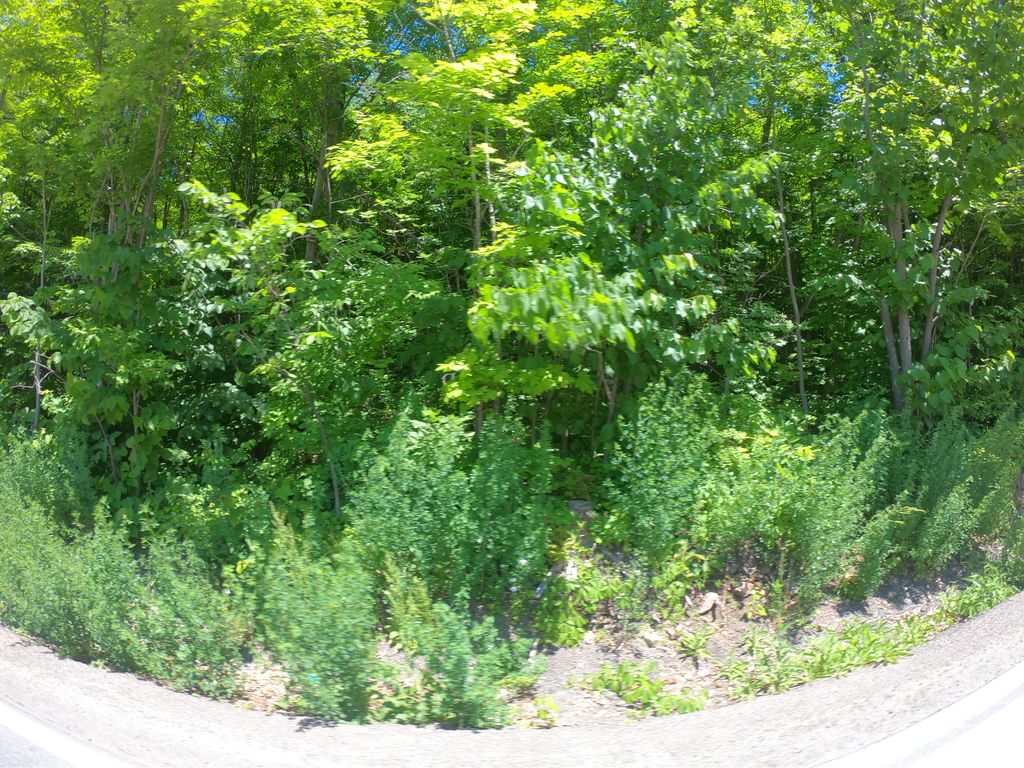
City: ottawa-gatineau